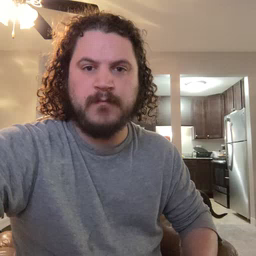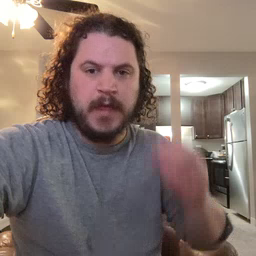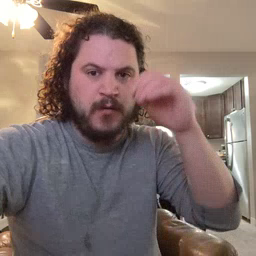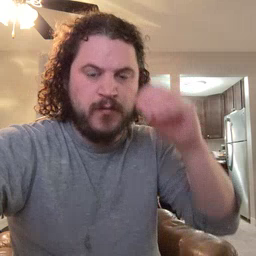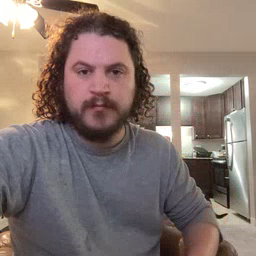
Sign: owl